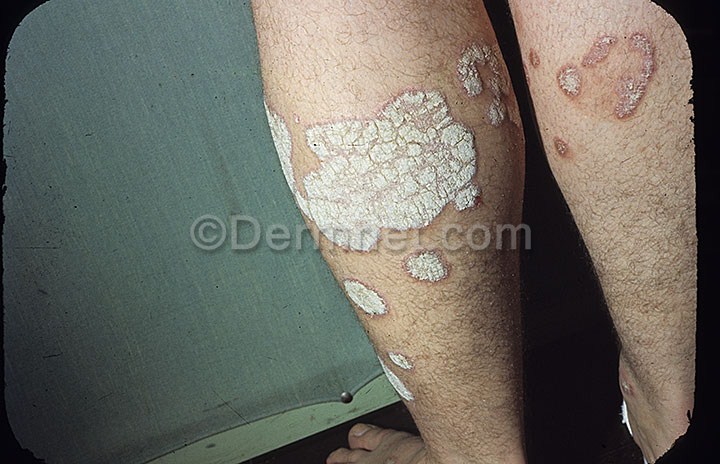
Disease: Psoriasis pictures Lichen Planus and related diseases